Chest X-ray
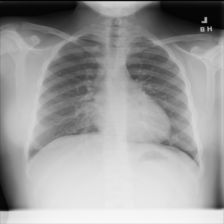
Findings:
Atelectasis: negative
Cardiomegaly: negative
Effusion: negative
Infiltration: negative
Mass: negative
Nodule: negative
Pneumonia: negative
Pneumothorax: negative
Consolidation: negative
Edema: negative
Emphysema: negative
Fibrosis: negative
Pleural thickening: negative
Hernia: negative